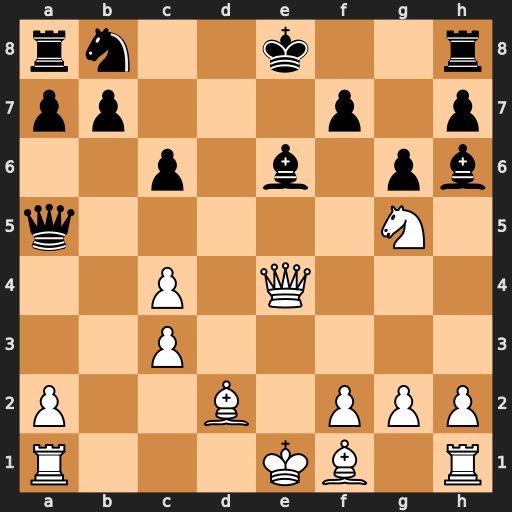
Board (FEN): rn2k2r/pp3p1p/2p1b1pb/q5N1/2P1Q3/2P5/P2B1PPP/R3KB1R
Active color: w
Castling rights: KQkq
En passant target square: -
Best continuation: Nxe6 Bxd2+ Kxd2 fxe6 Qxe6+